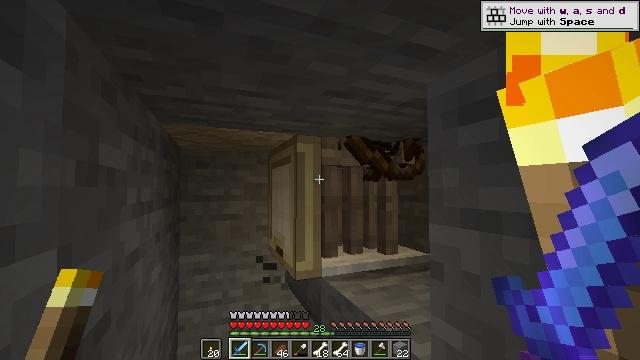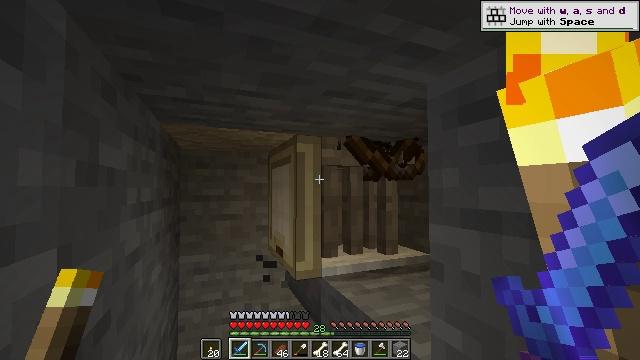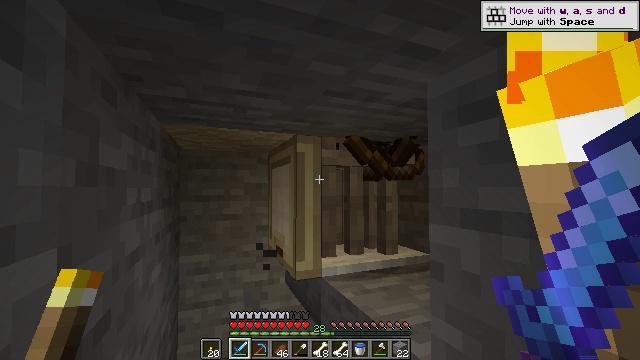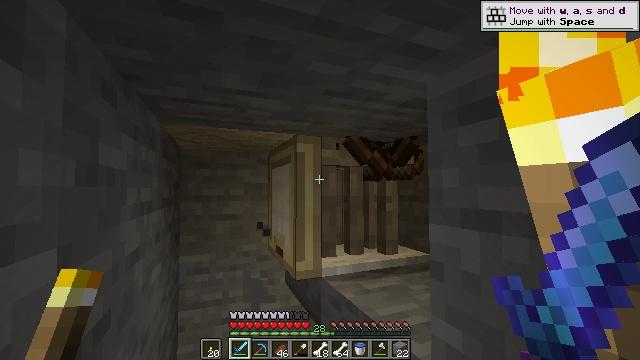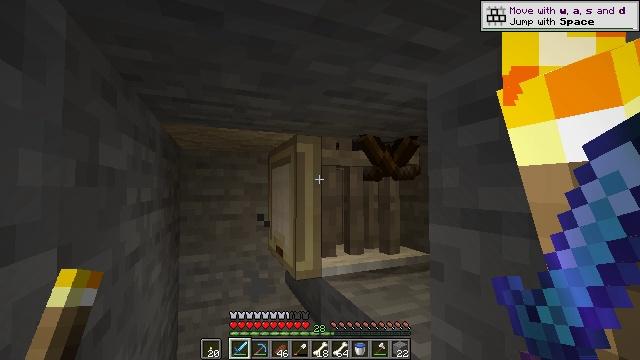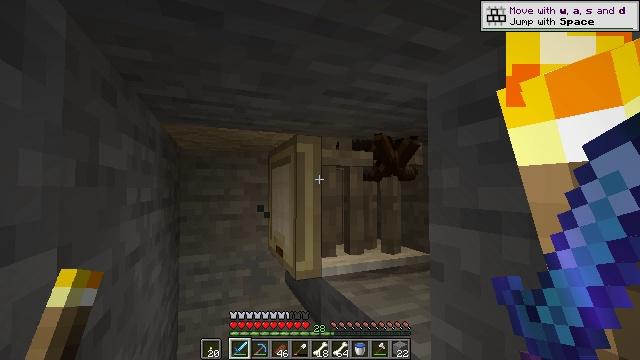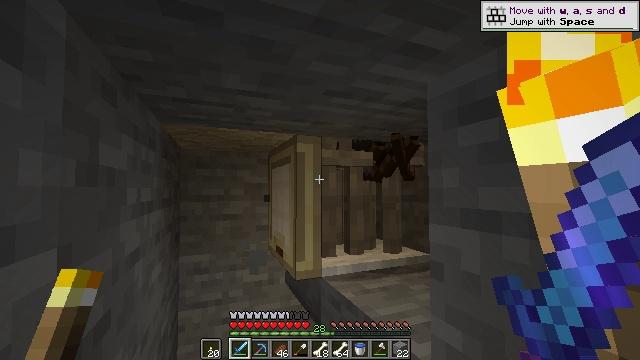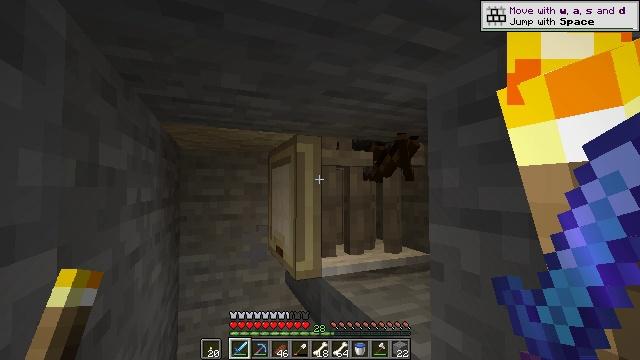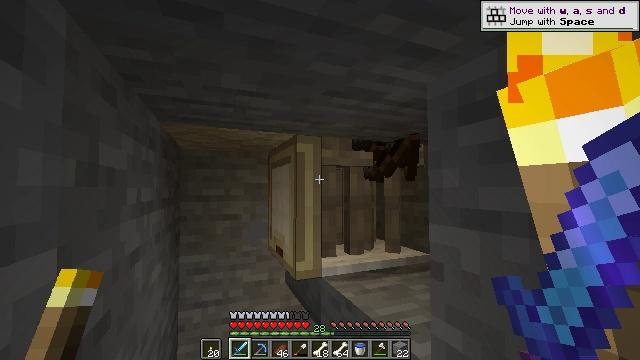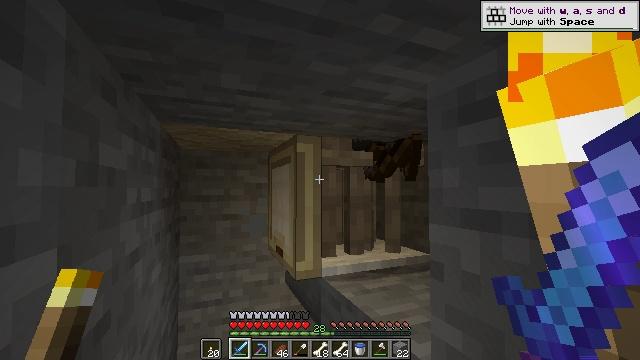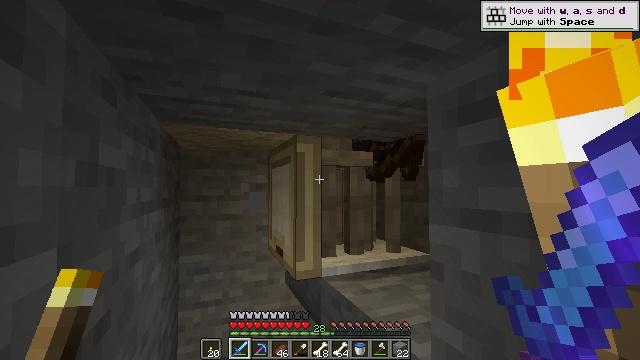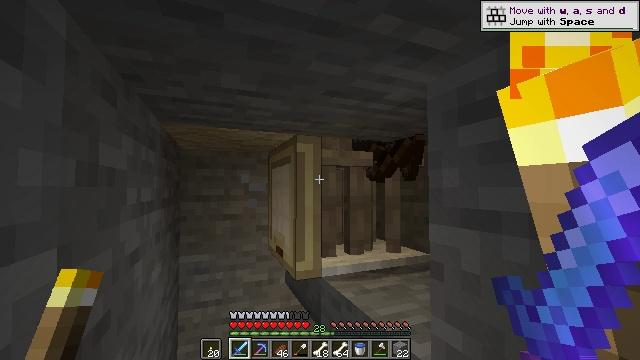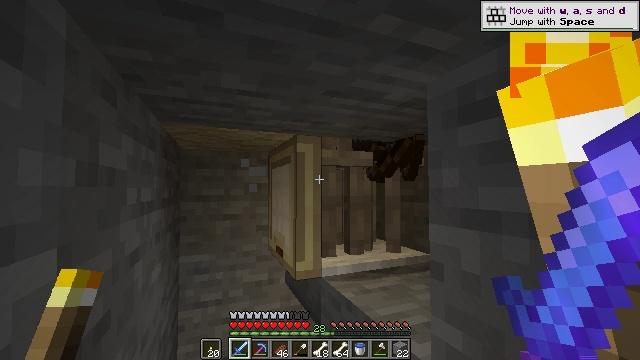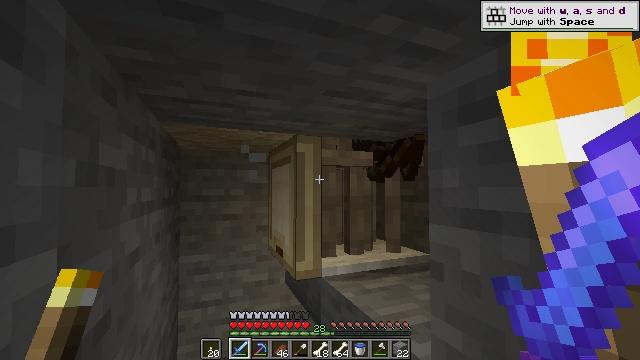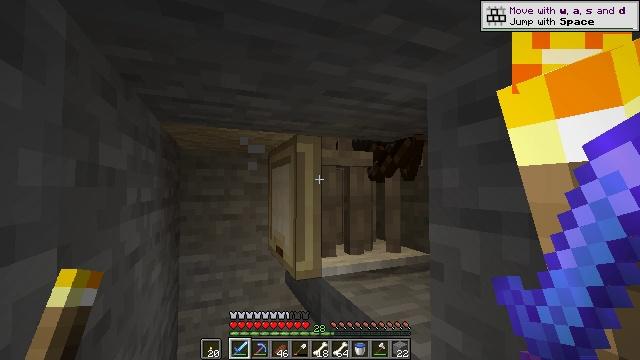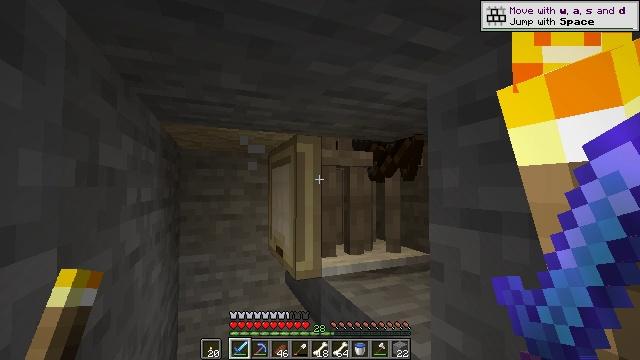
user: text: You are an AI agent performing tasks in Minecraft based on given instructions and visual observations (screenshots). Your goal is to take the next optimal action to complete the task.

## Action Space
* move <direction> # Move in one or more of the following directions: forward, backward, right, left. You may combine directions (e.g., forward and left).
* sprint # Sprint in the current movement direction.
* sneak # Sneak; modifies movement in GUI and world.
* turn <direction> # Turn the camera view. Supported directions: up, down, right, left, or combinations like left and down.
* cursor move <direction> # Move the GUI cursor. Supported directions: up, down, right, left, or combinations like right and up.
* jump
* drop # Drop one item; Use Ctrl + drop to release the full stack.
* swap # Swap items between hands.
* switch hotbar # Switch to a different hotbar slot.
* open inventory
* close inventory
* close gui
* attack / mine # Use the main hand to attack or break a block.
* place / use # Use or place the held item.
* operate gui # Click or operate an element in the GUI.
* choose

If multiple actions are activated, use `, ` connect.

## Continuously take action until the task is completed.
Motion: motion action
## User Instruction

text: Fight a skeleton.
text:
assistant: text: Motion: no_op
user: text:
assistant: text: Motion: no_op
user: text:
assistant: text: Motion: no_op
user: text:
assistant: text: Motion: no_op
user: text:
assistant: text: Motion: no_op
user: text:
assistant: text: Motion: no_op
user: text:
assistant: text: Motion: no_op
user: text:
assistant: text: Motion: no_op
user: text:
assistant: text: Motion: no_op
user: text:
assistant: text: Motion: no_op
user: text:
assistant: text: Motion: no_op
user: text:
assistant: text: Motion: no_op
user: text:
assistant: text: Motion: no_op
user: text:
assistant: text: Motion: no_op
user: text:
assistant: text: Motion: no_op
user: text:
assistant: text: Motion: no_op
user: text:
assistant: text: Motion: no_op
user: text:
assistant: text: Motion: no_op
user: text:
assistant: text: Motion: no_op
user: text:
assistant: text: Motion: no_op
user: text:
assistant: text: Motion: no_op
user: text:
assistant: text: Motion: no_op
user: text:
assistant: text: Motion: no_op
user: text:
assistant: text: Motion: no_op
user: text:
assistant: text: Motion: no_op
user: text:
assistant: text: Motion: no_op
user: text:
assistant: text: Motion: no_op
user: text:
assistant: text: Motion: no_op
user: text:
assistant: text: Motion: no_op
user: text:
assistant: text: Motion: no_op